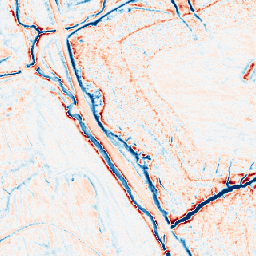
Category: edge_preserving
Decomposition family: anisotropic_diffusion
Decomposition parameters: iterations: 50
kappa: 30
gamma: 0.05
Upsampling method: nearest
Upsampling parameters: scale: 4
Upsampling scale: 4